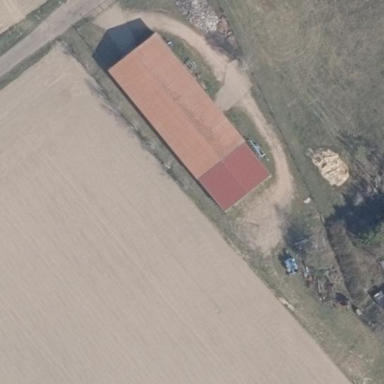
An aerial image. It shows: Farmyard area.